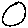
Label: circle